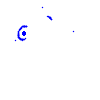
Particle: electron